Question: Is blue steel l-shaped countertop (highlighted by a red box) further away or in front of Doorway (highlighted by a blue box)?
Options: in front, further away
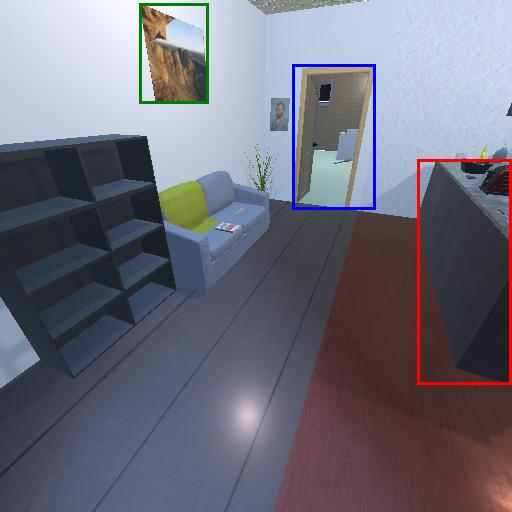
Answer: in front